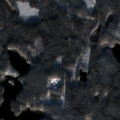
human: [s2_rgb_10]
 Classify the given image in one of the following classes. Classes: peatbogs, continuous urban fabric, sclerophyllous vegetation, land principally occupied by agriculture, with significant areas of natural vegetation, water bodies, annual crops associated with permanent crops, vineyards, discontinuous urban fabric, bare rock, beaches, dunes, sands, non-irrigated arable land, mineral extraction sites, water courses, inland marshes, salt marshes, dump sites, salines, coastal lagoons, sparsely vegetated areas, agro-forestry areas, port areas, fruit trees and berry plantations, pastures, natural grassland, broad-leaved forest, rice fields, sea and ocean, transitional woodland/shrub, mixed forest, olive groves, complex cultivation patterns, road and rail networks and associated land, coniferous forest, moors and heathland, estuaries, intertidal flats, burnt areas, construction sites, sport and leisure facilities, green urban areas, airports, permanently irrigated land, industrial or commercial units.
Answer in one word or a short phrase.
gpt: coniferous forest, mixed forest, water bodies